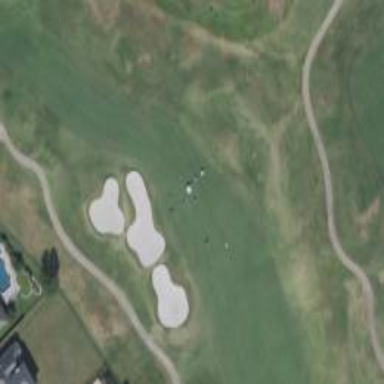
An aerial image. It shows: View of golf hole.